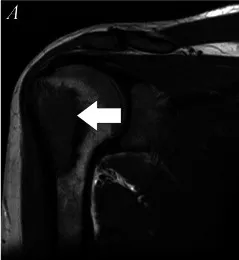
MRI of right shoulder (1) showing ill-defined area of signal abnormality involving the lateral aspect of the greater tuberosity (arrow). It demonstrates a low signal intensity on T1.
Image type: radiology (mri)